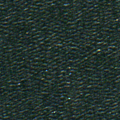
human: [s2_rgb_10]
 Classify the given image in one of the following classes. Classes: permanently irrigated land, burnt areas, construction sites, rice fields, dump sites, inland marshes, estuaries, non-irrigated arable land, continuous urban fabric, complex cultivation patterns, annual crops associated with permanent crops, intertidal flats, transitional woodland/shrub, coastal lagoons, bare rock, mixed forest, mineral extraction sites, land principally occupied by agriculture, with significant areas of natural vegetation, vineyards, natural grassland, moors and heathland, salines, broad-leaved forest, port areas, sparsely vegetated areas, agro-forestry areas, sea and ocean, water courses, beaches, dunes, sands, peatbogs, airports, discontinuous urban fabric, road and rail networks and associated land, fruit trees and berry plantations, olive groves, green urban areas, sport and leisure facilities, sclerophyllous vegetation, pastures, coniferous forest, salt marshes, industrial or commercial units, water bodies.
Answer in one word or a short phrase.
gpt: sea and ocean